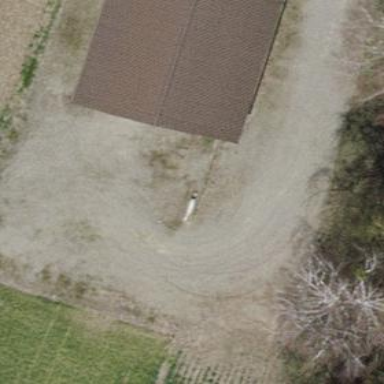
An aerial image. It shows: Shed building with gabled roof shape.